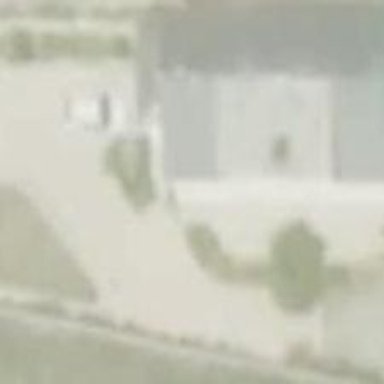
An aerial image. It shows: Simple and straightforward house.